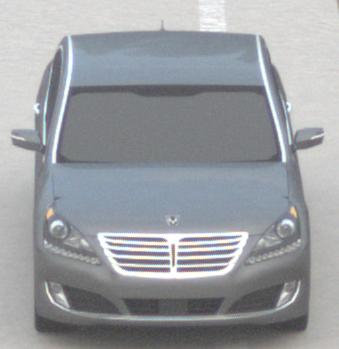
Make: Hyundai
Model: Equus
Detailed model: Gen. 2 VI
Model produced from: 2009
Model produced until: 2016
Doors: 4
Color: gray
Road condition: dry road
Daytime: morning or afternoon
Contrast: low contrast